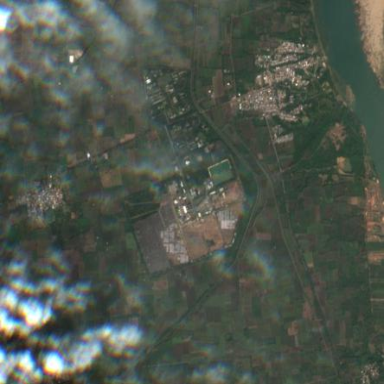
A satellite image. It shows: Industrial area with power plant.